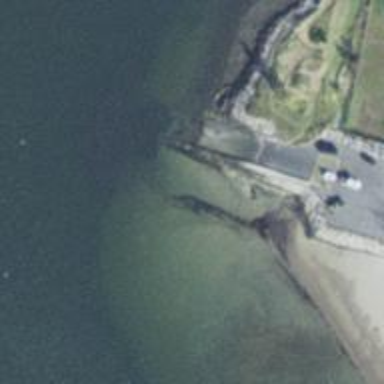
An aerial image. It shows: Slipway on leisure land.